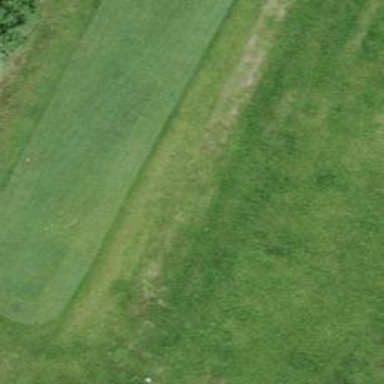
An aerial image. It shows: Golf tee on grassy land.